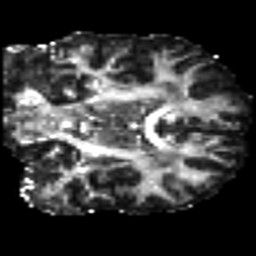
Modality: FA
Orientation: coronal
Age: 26
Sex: male
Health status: ill
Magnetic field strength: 3 T
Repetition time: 8.4 s
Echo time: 0.0926 s